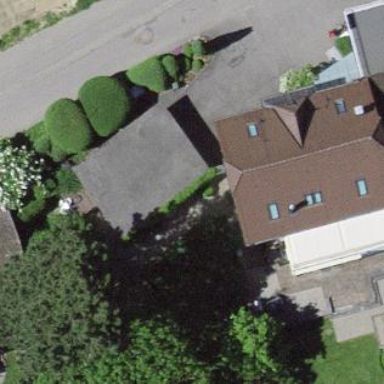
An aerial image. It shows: Garage building.